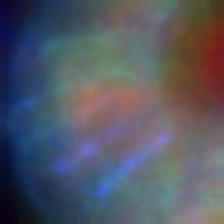
Taxon: Diatom_aggregate
Group: Diatoms